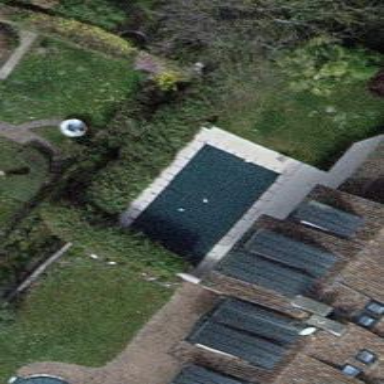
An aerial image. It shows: Swimming pool located in leisure land.